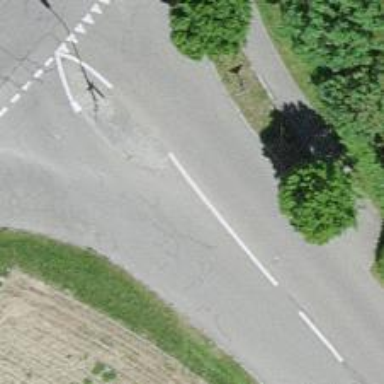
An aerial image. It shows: Traffic calming feature called choker.